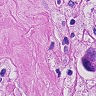
Metastatic tissue present: yes